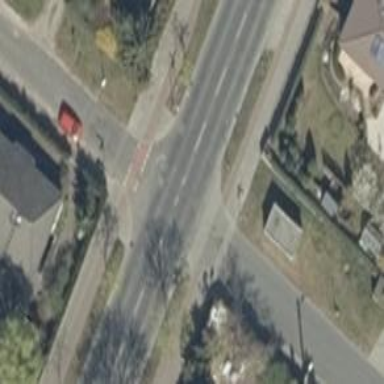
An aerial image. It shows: Unmarked road crossing.